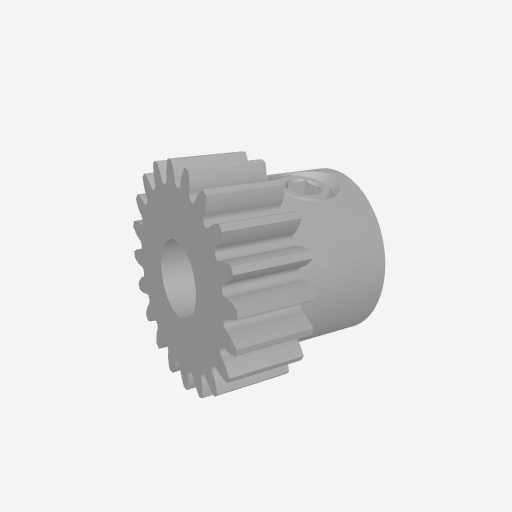
Part: PinionGear6ID20T